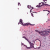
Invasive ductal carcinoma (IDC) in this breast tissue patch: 0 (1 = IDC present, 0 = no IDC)